Field crop: maize
Growth stage: 1
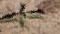
Species: atriplex